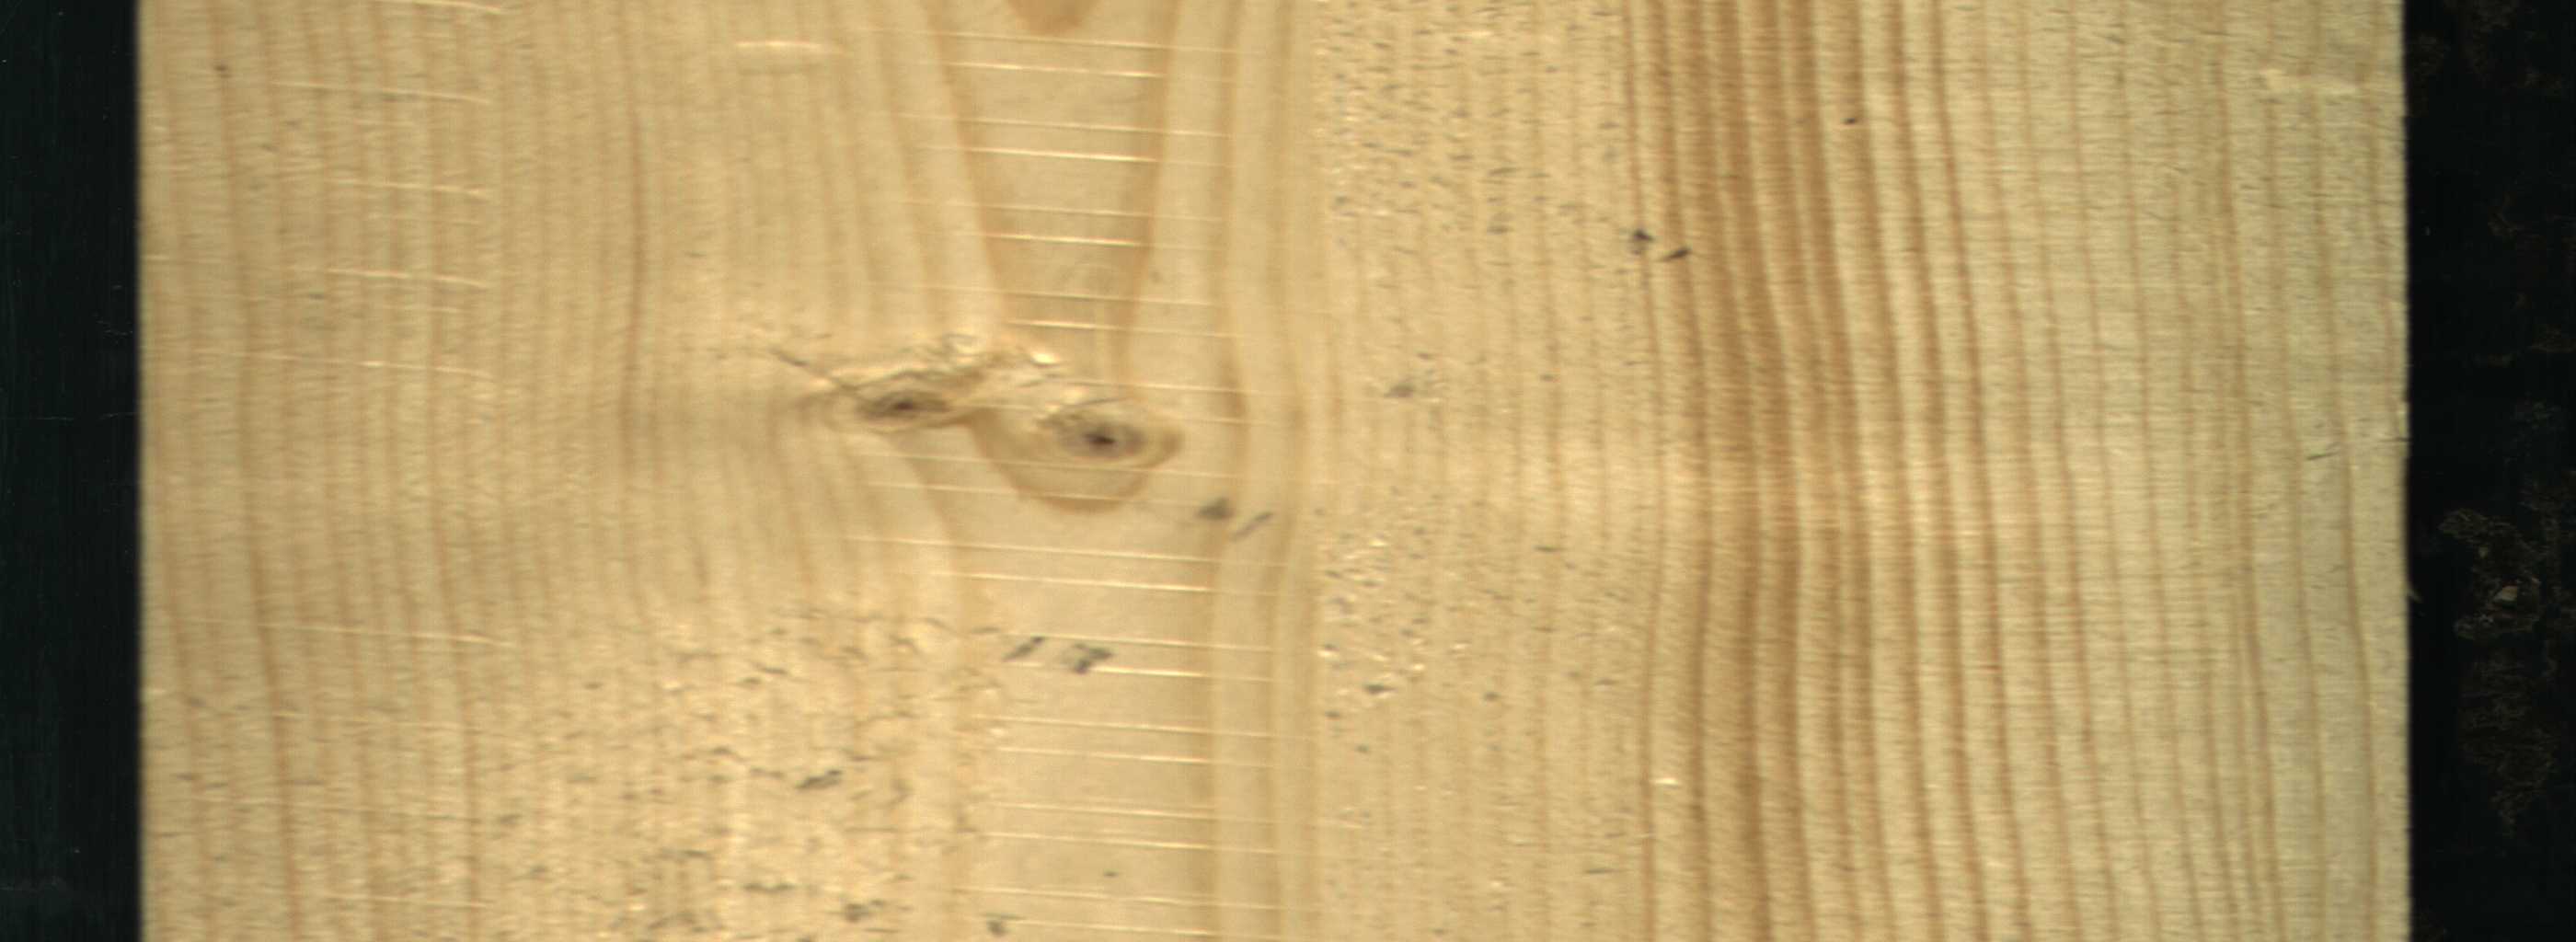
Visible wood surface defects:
Live_Knot
Live_Knot